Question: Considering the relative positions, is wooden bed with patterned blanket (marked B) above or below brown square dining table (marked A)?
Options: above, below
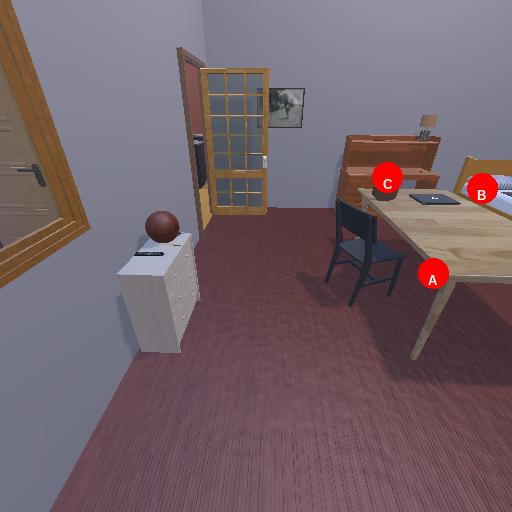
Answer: above